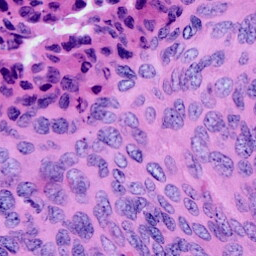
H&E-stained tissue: Cervix